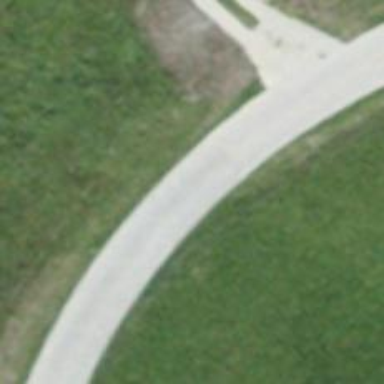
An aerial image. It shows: Gravel track with grade 2 tracktype.